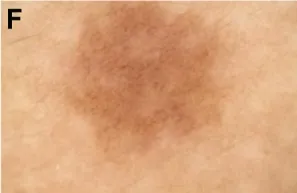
Dermoscopy pictures. (F) The dermoscopy pictures of the sixth proband.
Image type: medical_photograph (skin_photograph)